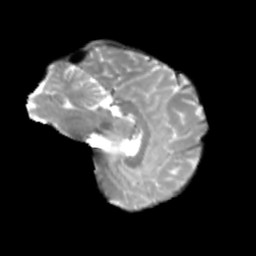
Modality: T2w
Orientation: sagittal
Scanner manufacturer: siemens
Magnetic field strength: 3 T
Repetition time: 4 s
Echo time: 0.0594 s